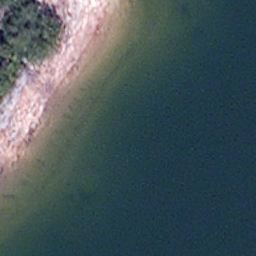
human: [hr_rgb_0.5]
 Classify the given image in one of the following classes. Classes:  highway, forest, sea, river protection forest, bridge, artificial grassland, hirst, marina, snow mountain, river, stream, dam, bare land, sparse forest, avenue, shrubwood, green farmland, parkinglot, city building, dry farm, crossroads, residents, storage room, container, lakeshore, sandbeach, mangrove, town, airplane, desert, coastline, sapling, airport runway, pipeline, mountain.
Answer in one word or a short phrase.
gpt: lakeshore